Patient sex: F
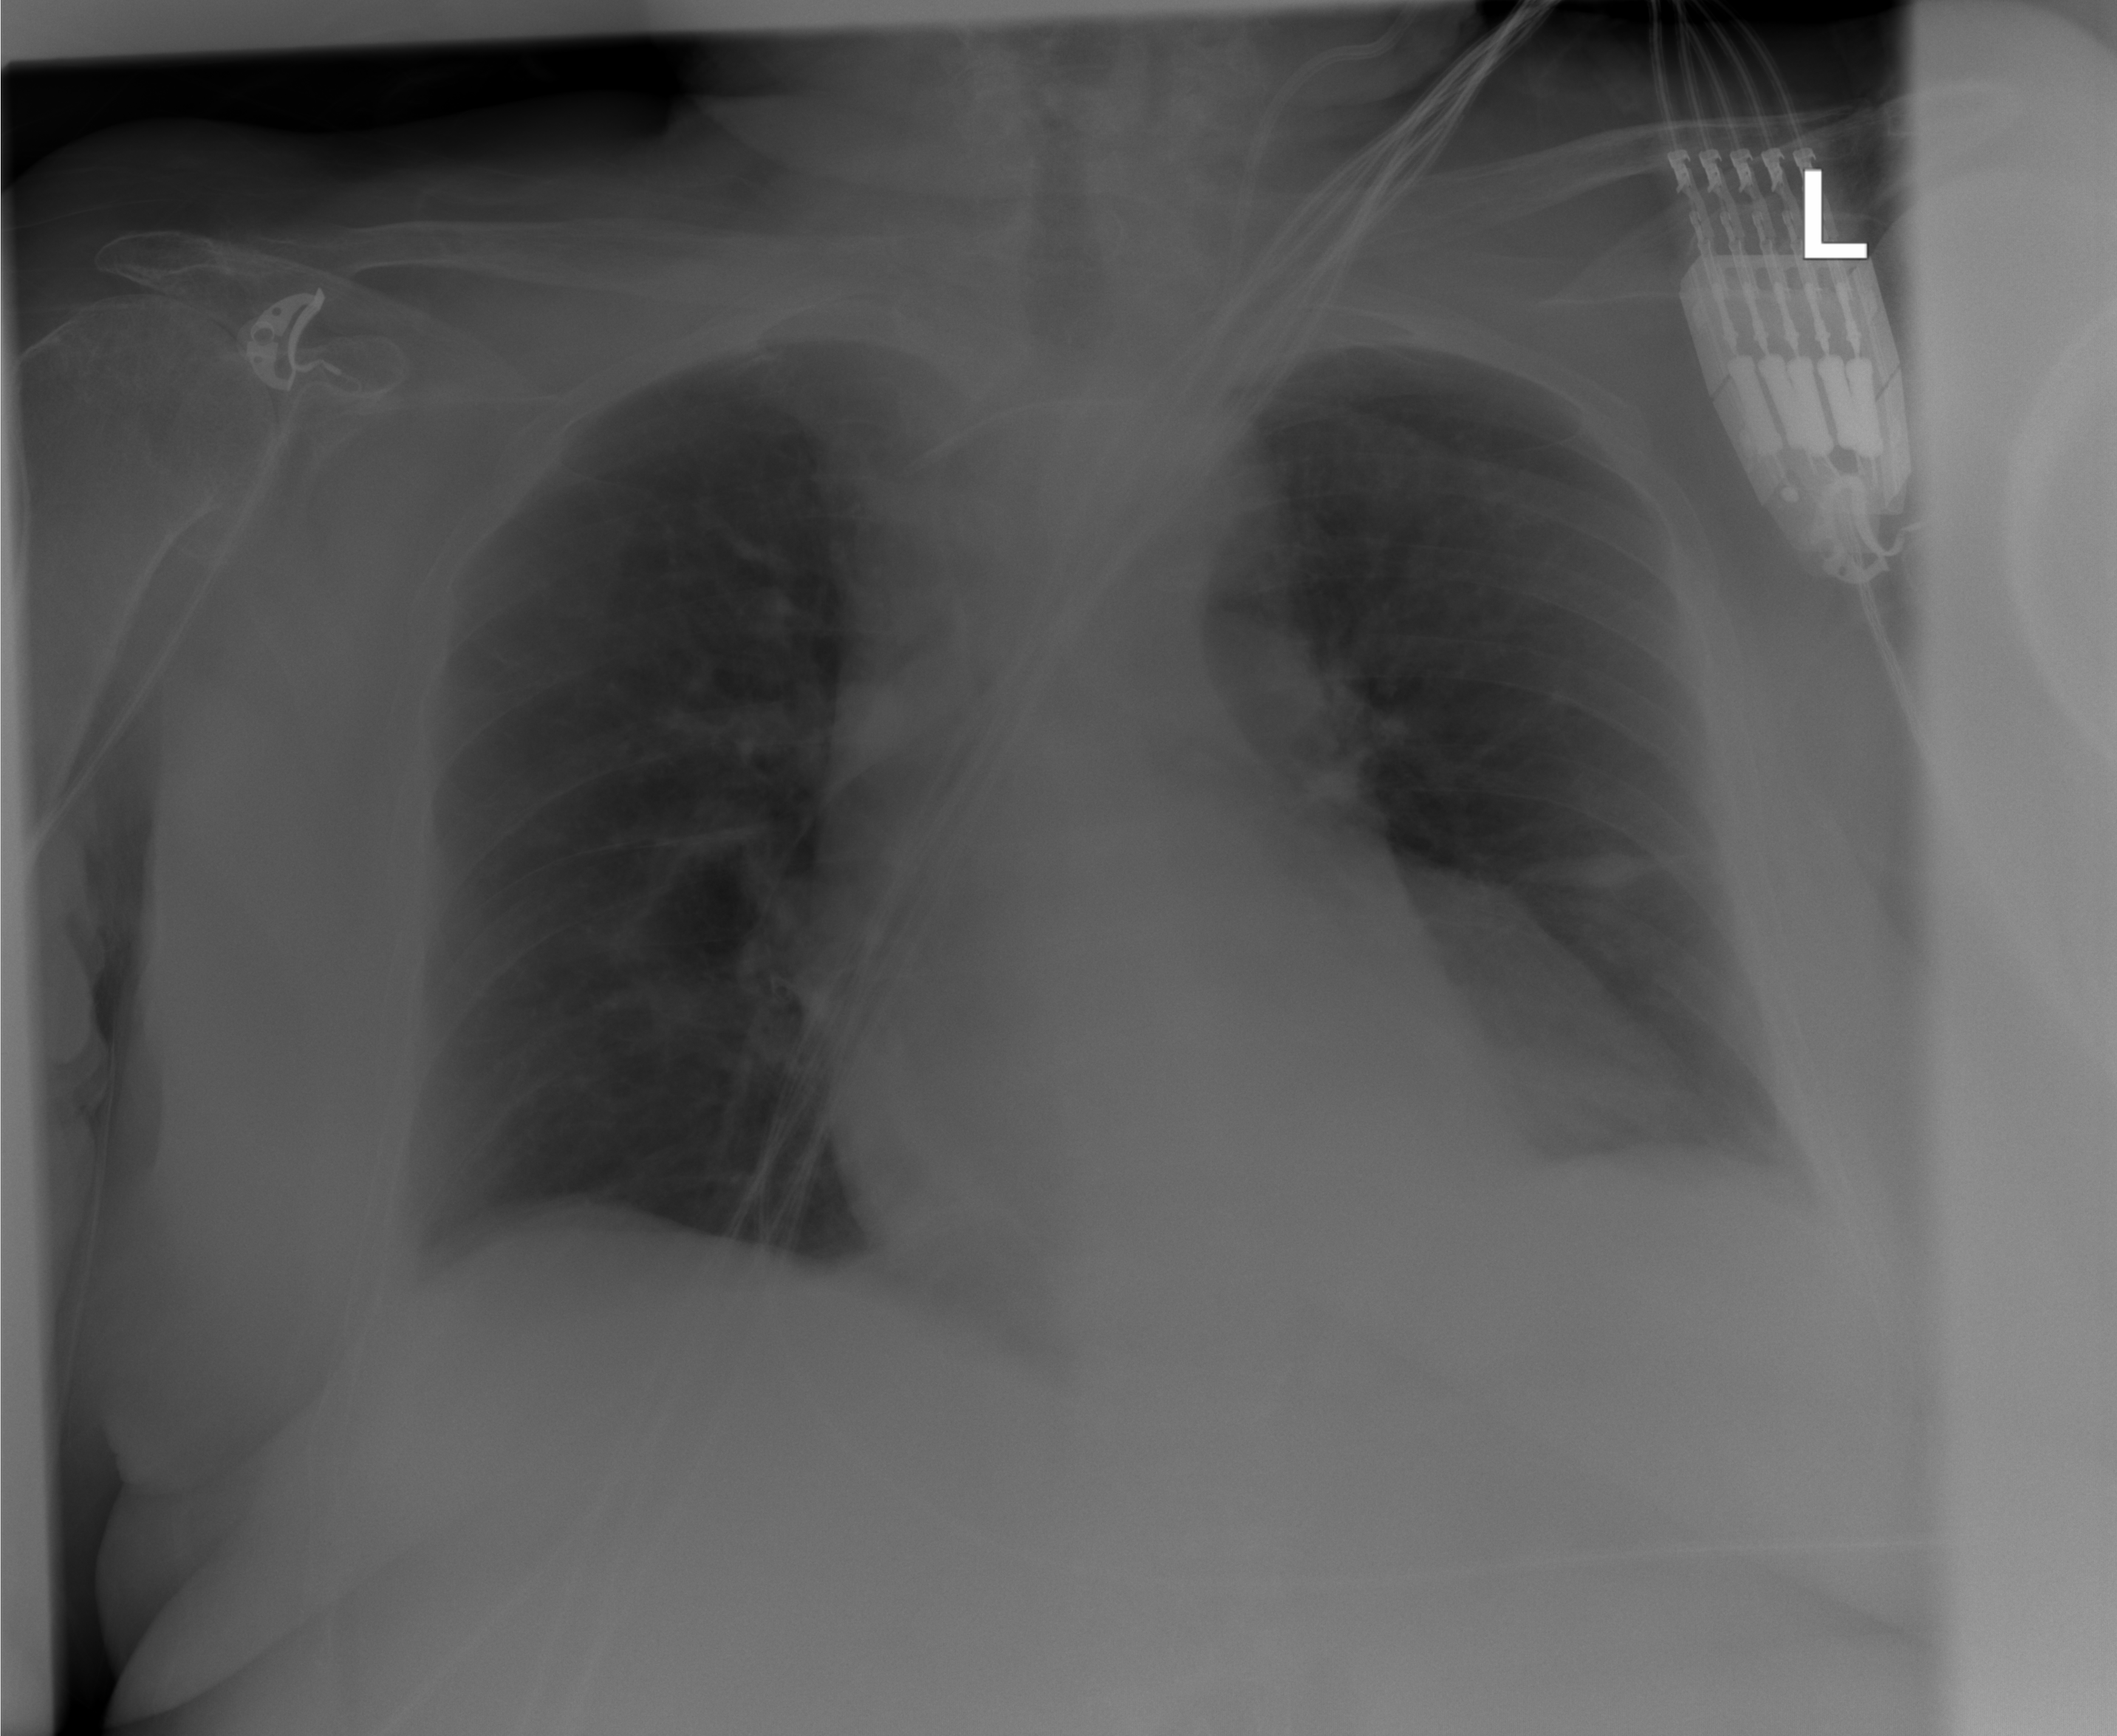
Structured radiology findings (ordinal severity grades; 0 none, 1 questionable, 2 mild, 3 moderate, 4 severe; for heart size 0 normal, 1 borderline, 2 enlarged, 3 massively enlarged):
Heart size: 2
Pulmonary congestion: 0
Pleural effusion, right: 0
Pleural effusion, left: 2
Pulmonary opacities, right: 0
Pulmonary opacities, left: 0
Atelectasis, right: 2
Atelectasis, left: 2